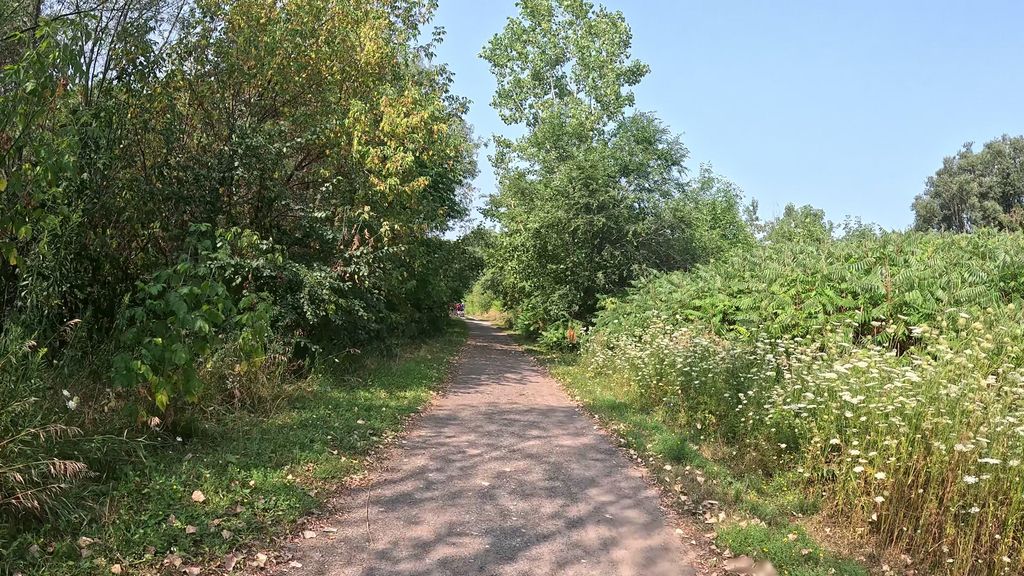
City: ottawa-gatineau